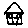
Label: house